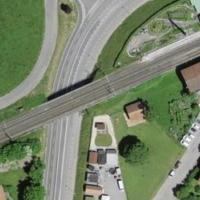
EUNIS habitat code: 54
Species observed at this site:
Potentilla recta
Campanula rapunculus